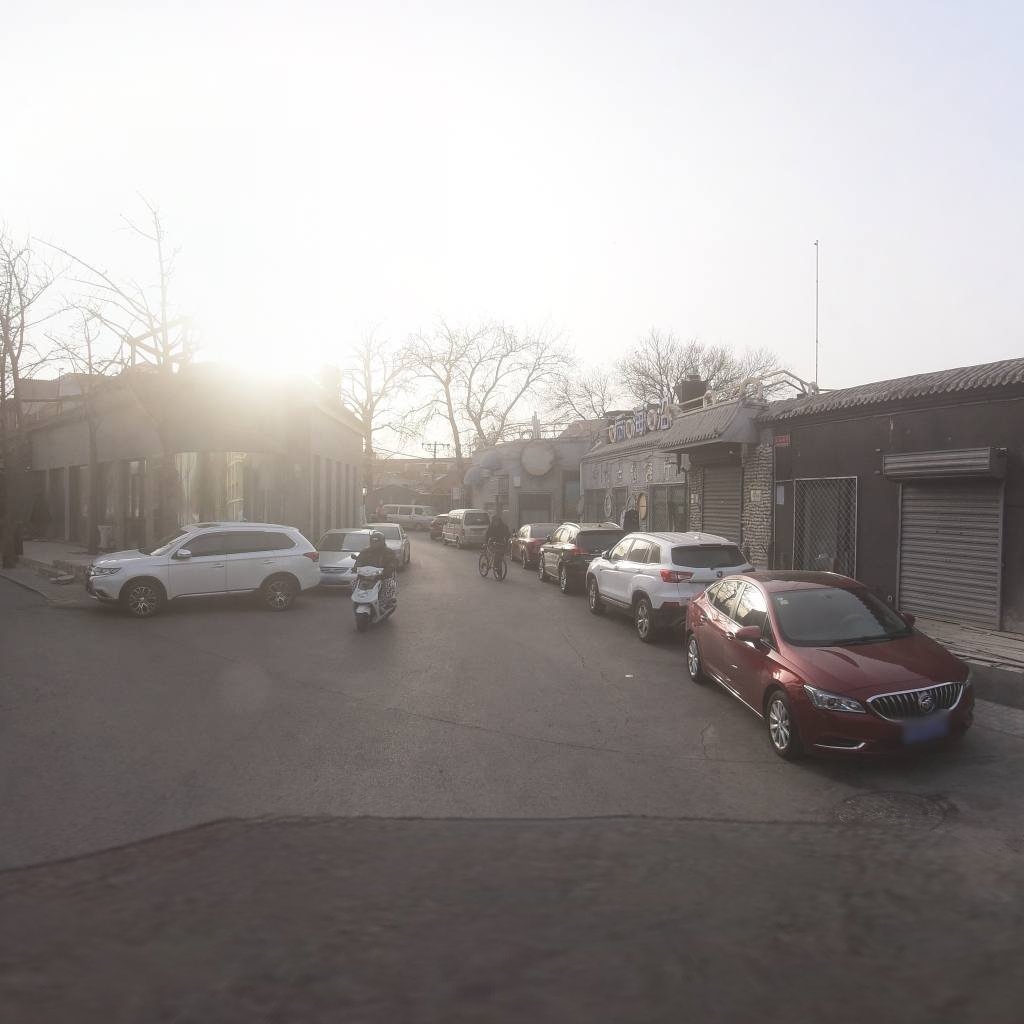
Region: Xicheng
Road damage annotations: transverse crack, longitudinal crack, longitudinal crack, manhole cover